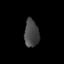
Tissue: lung
Cell type: Endothelial cells
Senescence score: 0.5821
Nuclear area (px): 389
Mean DAPI intensity: 69.463